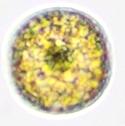
Label: Coscinodiscus